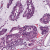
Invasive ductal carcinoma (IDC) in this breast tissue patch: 1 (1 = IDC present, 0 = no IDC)